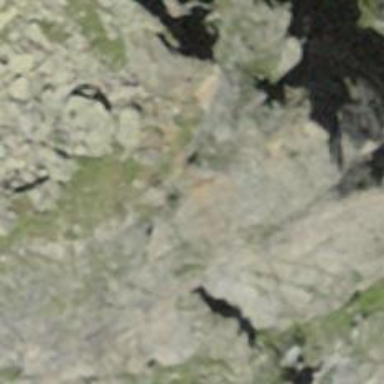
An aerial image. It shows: Cliff in nature.